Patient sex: F
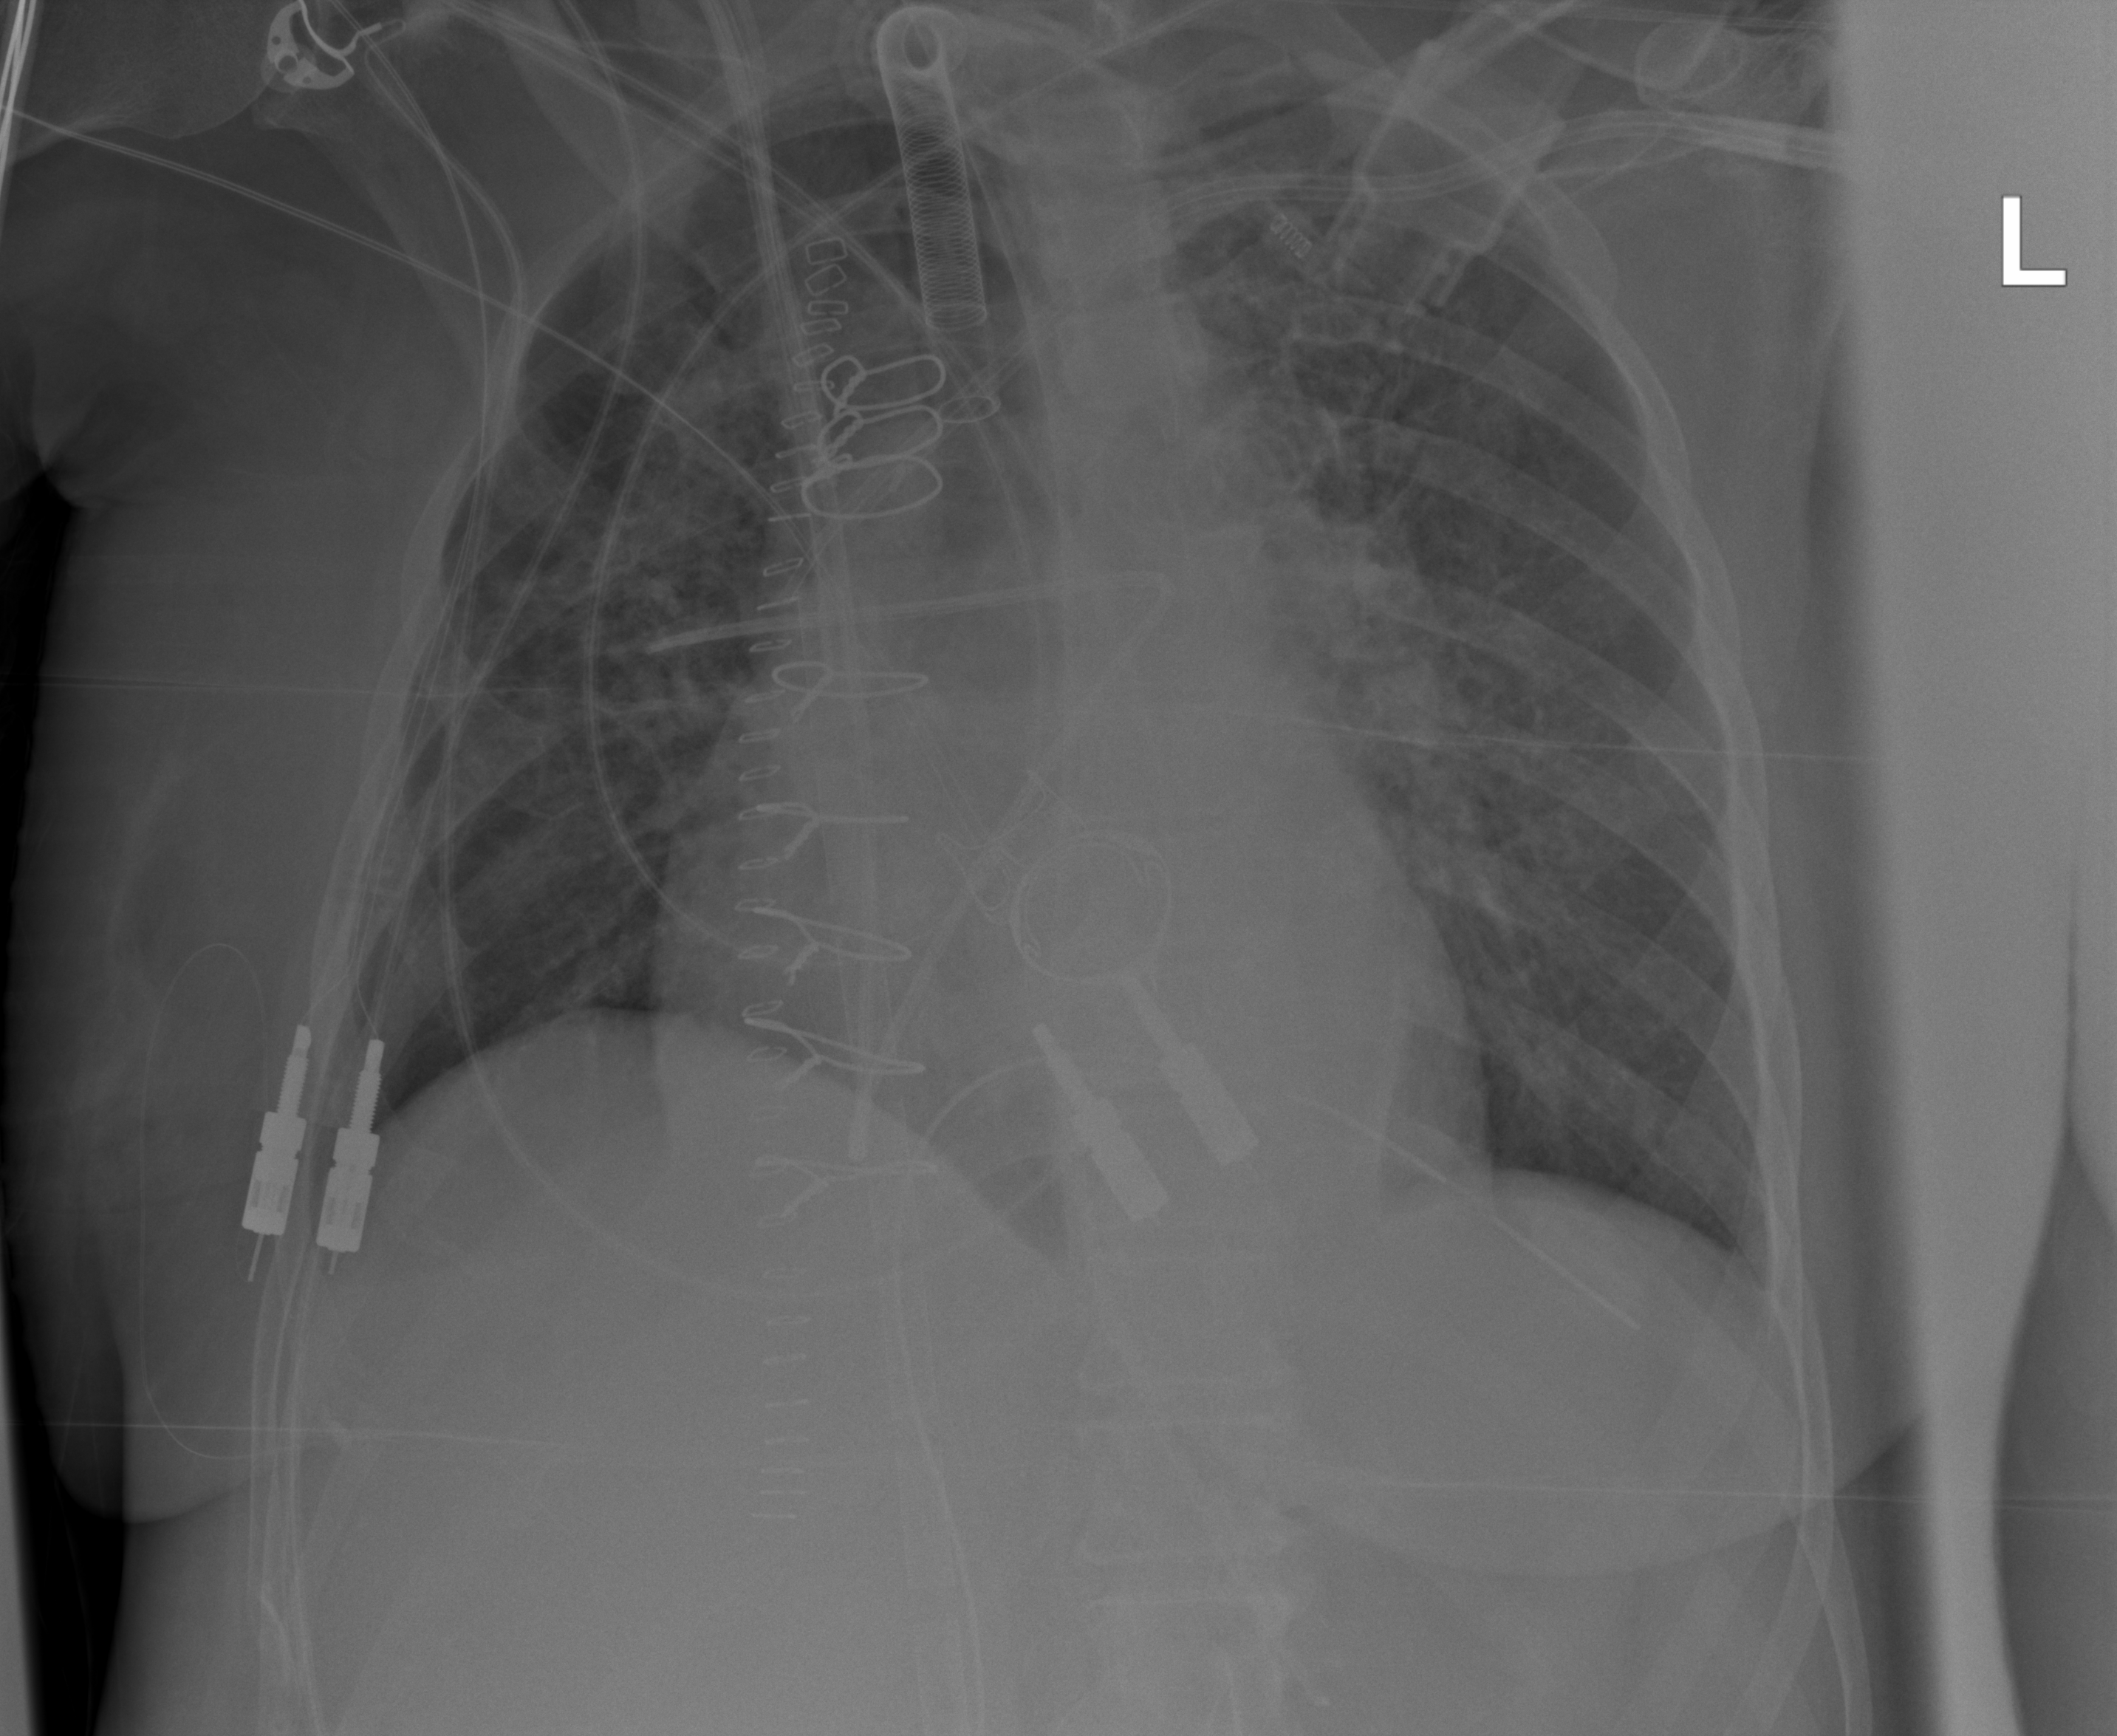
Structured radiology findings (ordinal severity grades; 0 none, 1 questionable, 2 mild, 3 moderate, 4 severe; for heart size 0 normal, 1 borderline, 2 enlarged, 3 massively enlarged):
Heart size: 2
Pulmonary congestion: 3
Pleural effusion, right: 0
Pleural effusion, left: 0
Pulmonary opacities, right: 2
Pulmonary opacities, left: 2
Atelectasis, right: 2
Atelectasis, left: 2